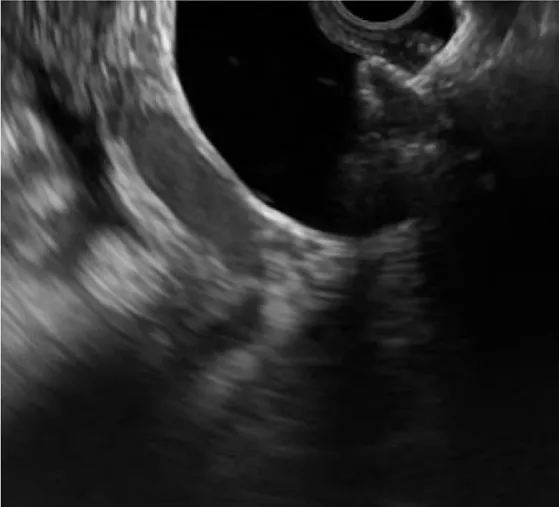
Endoscopic ultrasound vision shows the distal flange of LAMS (HOT AXIOS) in to the CBD.
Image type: radiology (ultrasound)